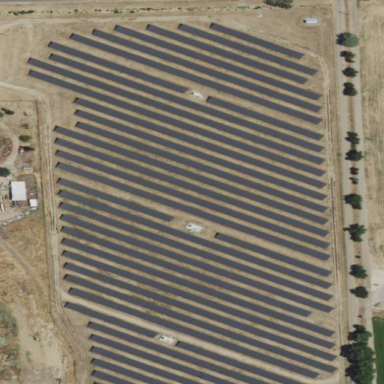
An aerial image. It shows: Solar power plant using photovoltaic technology.